Aerial crown-view tile of a tropical tree (Barro Colorado Island, Panama), acquired 20250915:
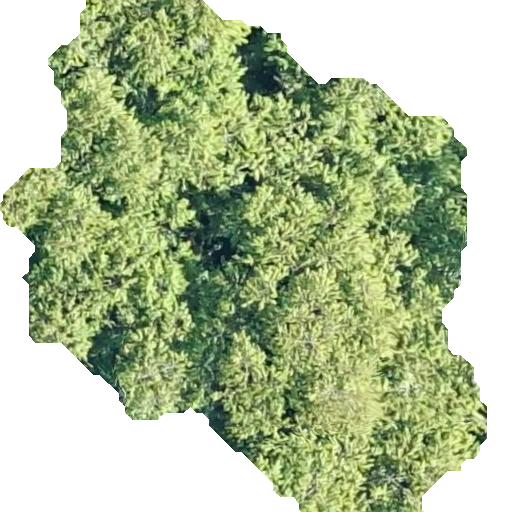
Species: Guazuma ulmifolia
GBIF accepted scientific name: Guazuma ulmifolia
Crown area: 252.093 m²